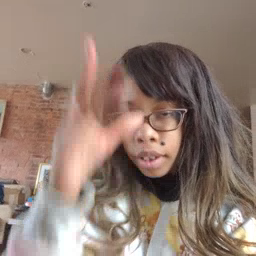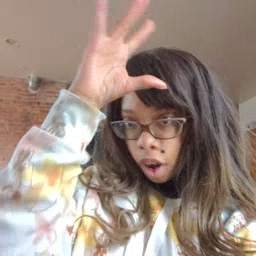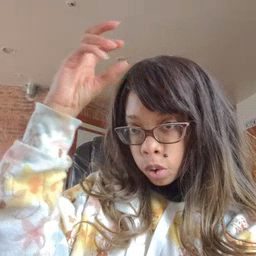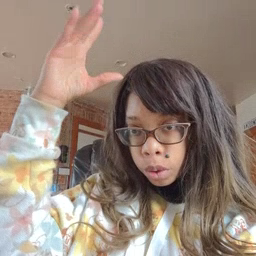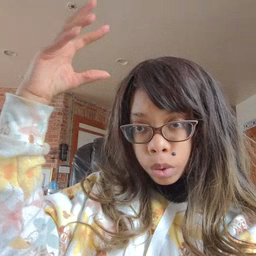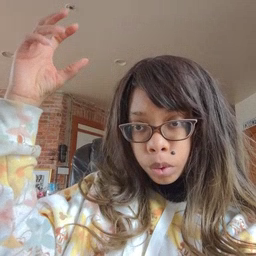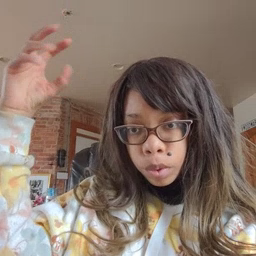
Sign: cloud